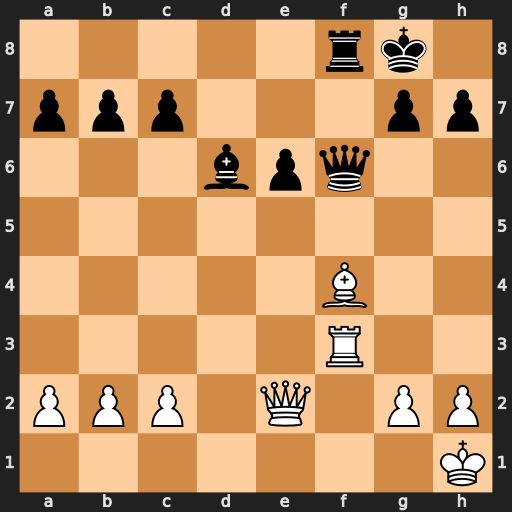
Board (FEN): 5rk1/ppp3pp/3bpq2/8/5B2/5R2/PPP1Q1PP/7K
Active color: w
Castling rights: -
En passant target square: -
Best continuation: Bxd6 cxd6 Rxf6